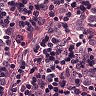
Metastatic tissue present: yes